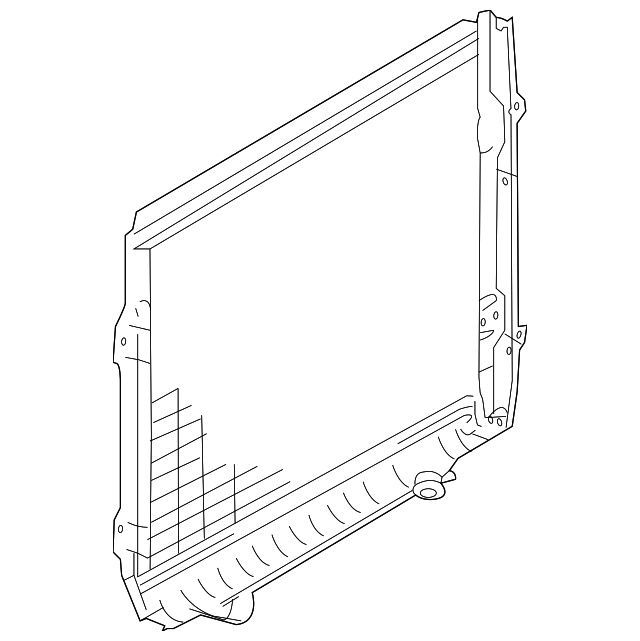
Label: radiator